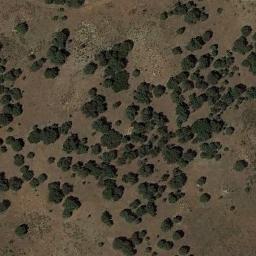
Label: chaparral